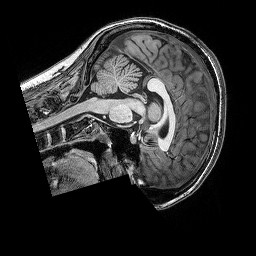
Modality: T1w
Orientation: sagittal
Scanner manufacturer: siemens
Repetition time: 2.5 s
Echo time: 0.00348 s